Interaction volume radius: 10 \u00c5
Interaction volume height: 20 \u00c5
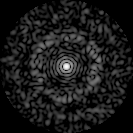
Disorder parameter: 0.8317